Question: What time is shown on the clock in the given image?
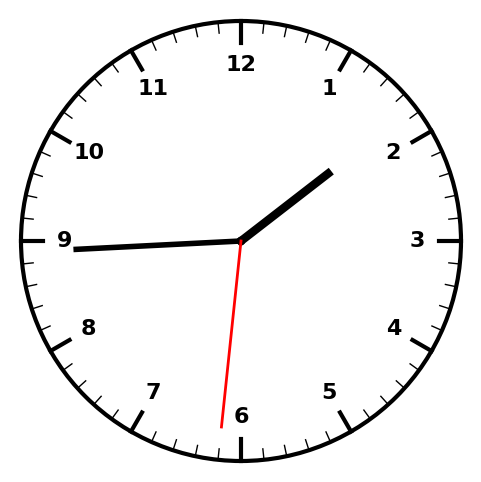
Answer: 01:44:31